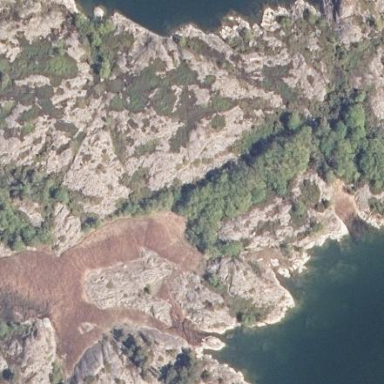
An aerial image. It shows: Landscape of bare rock.